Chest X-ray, AP view. Patient: 21 years old, sex F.
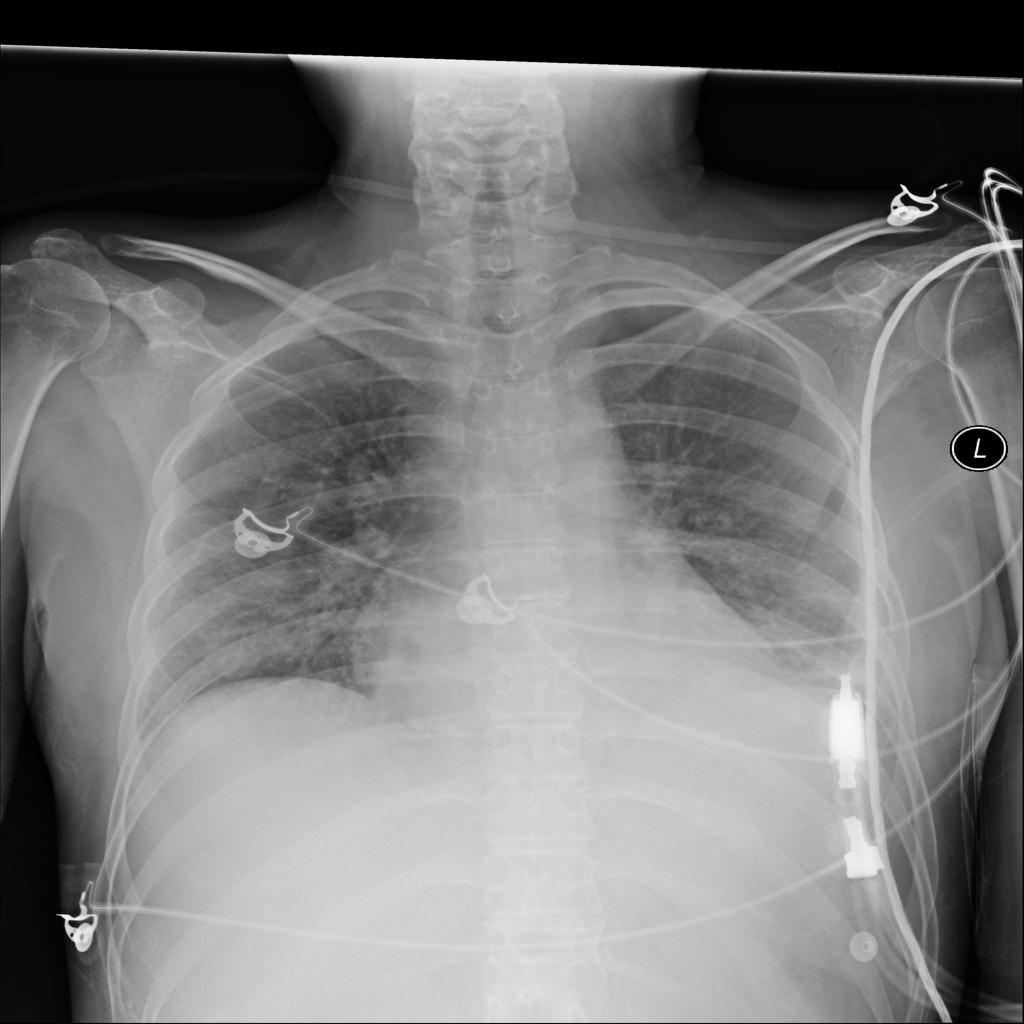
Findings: No Finding